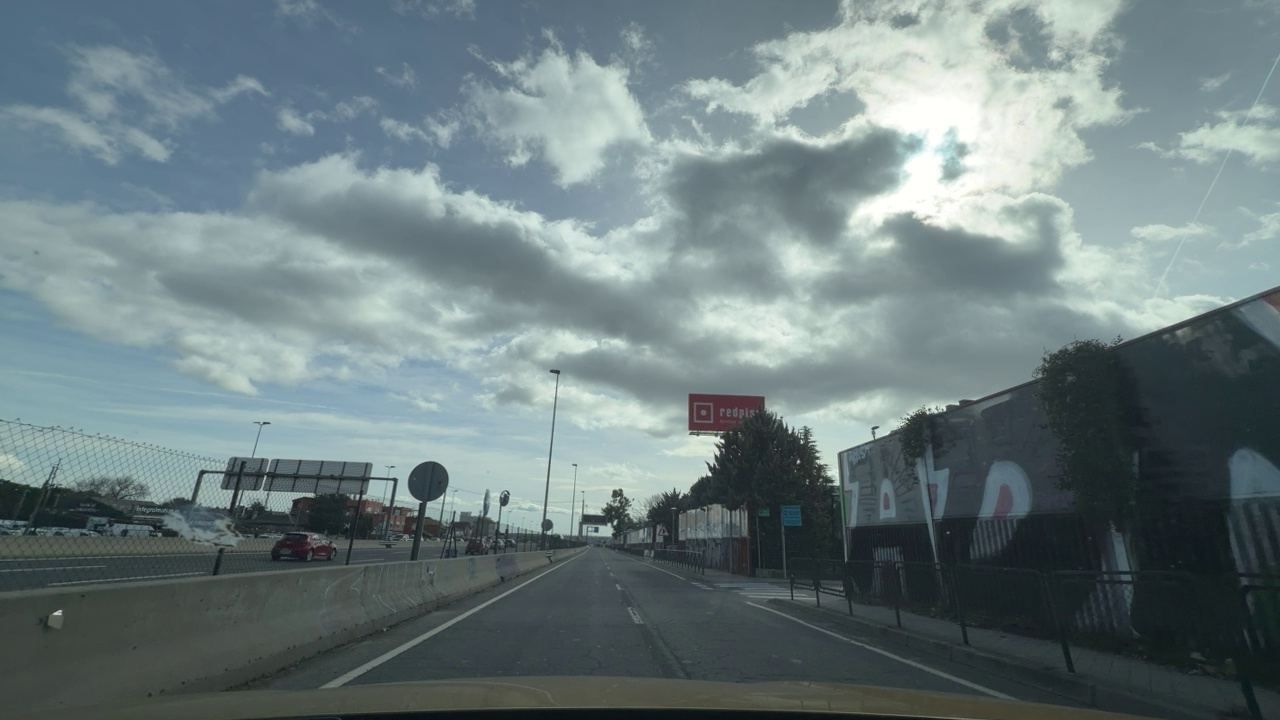
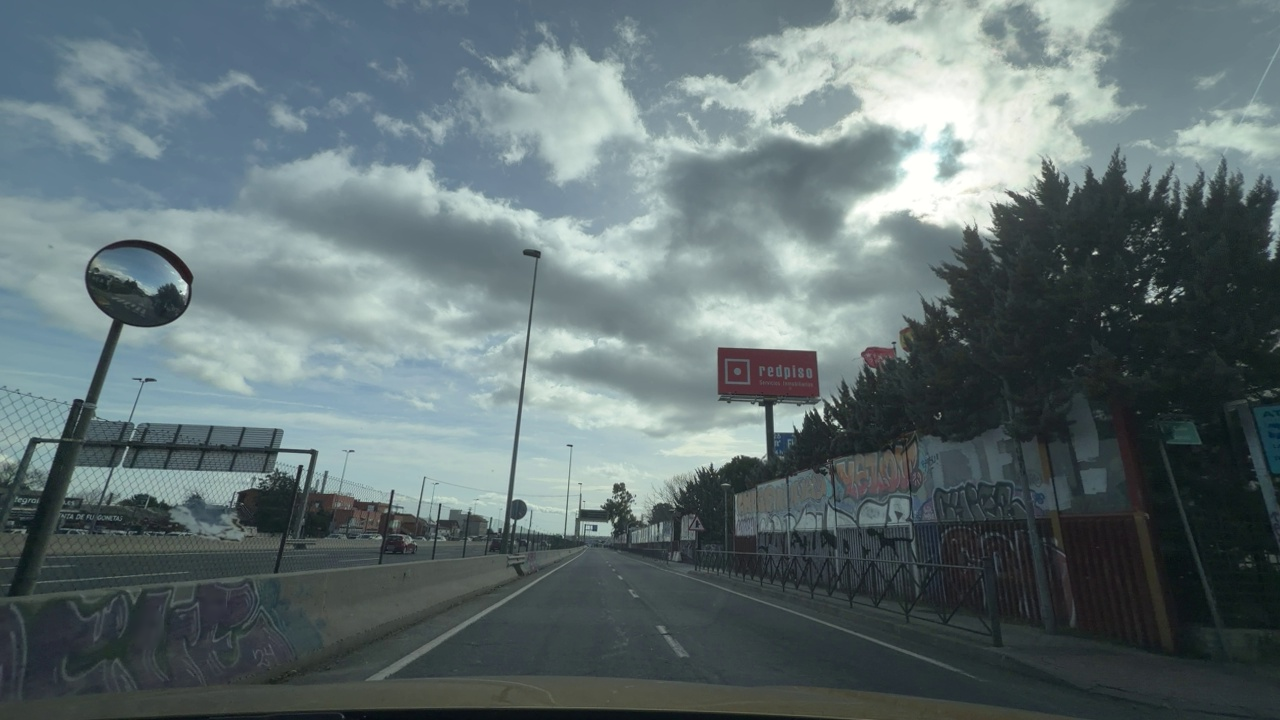
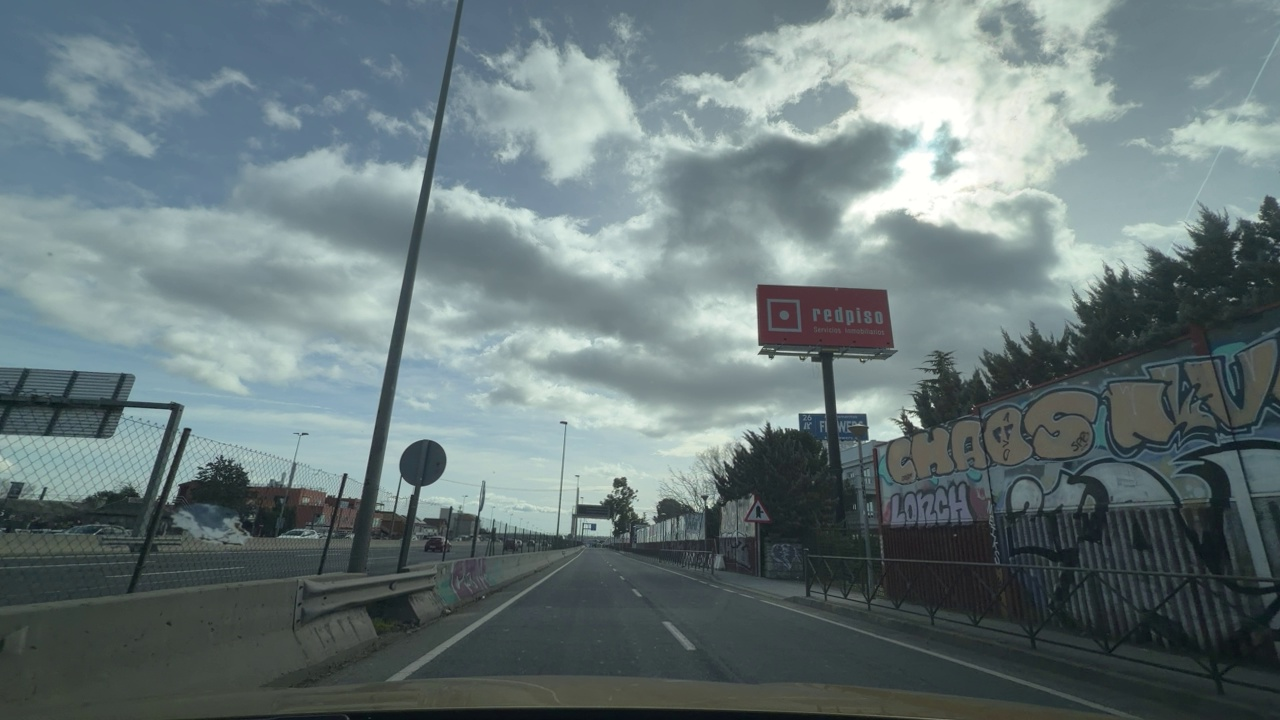
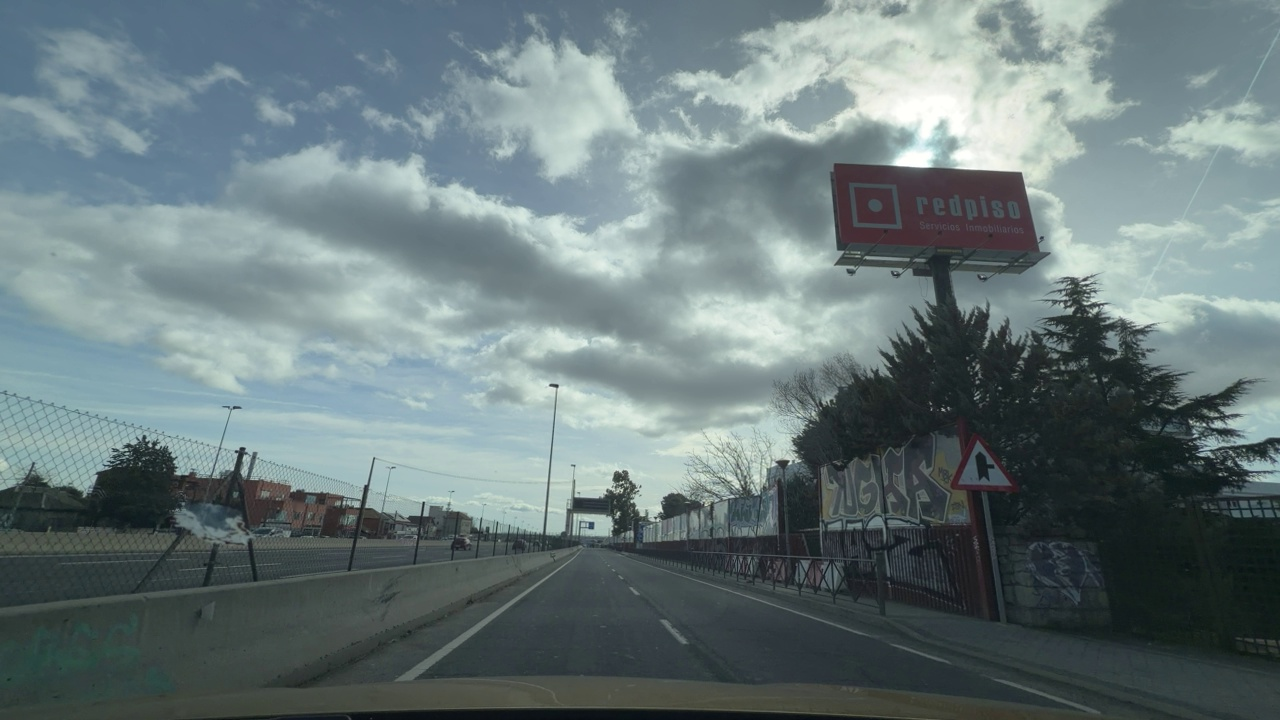
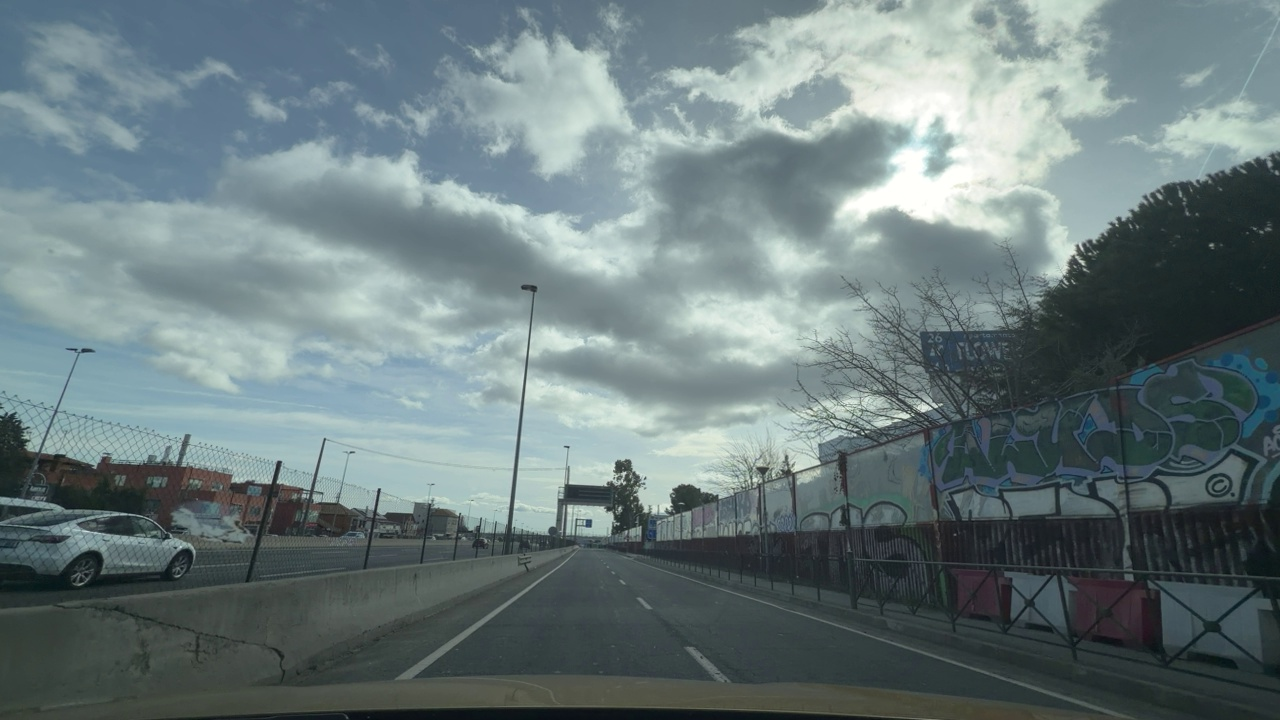
Situation: empty
Question: Are road workers visible on or near the roadway?
Answer: No
Reasoning: No road workers.

Situation: empty
Question: Is the ego lane narrowed or laterally shifted due to construction elements?
Answer: No
Reasoning: Not narrowed.

Situation: empty
Question: Is construction machinery or heavy equipment present near or within the roadway?
Answer: No
Reasoning: Nothing present.

Situation: empty
Question: Is a temporary reduced speed limit sign visible in the scene?
Answer: No
Reasoning: No reduction.